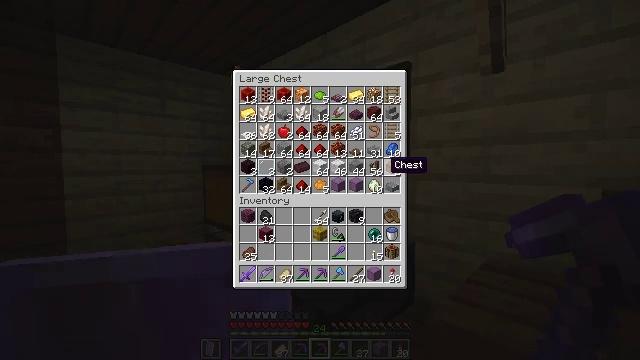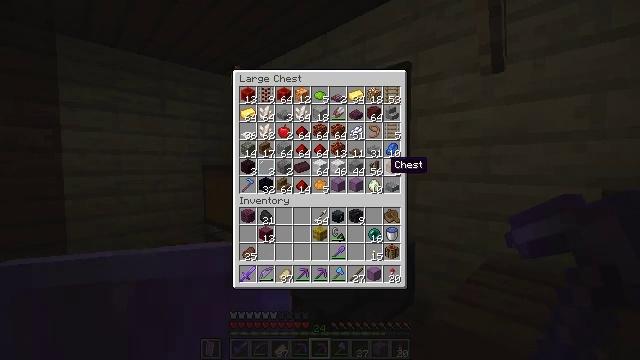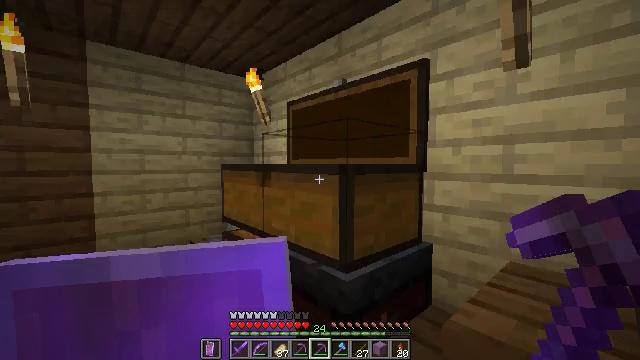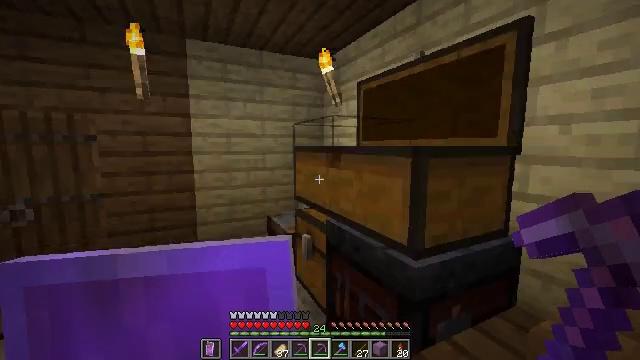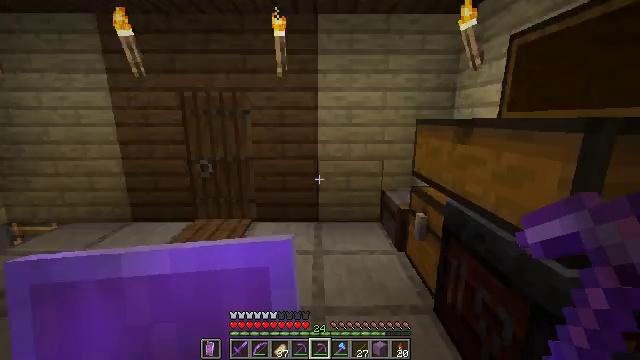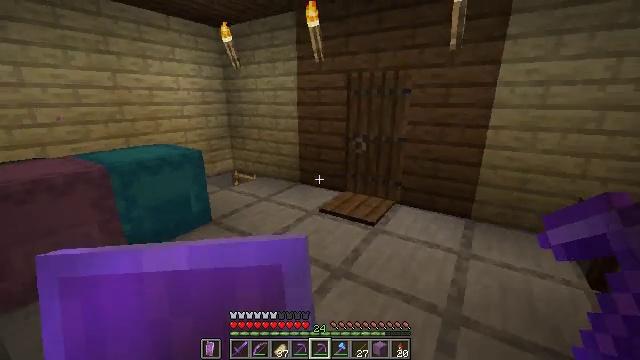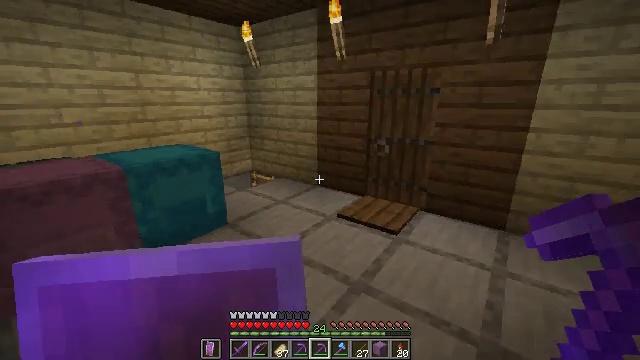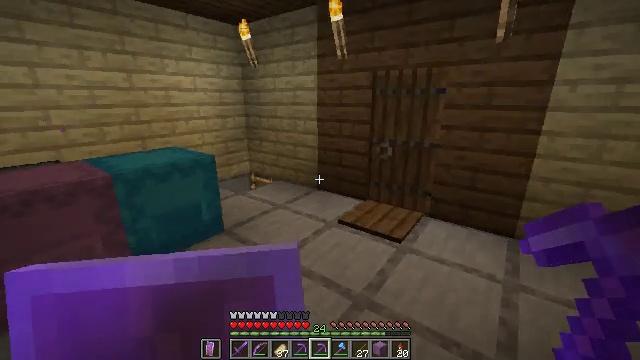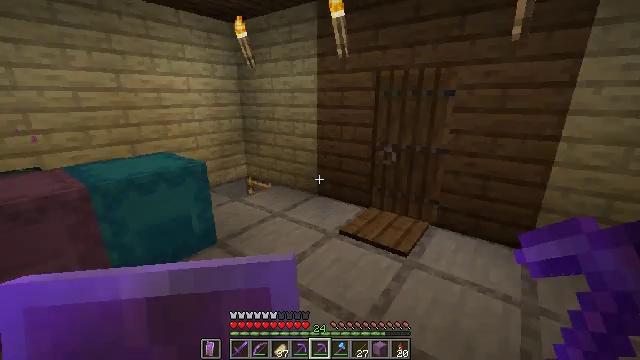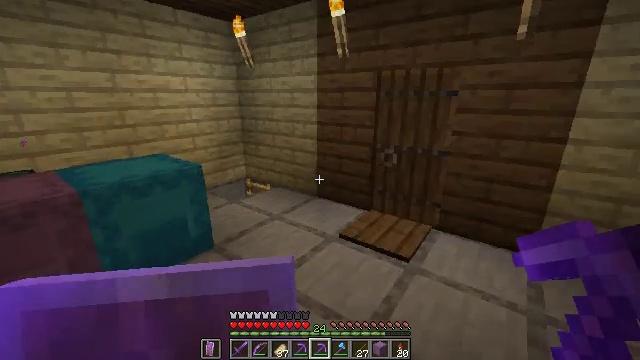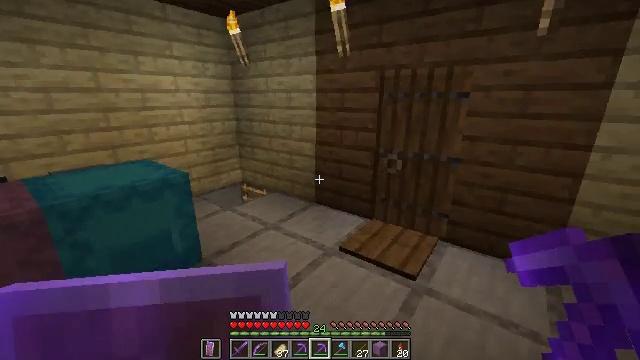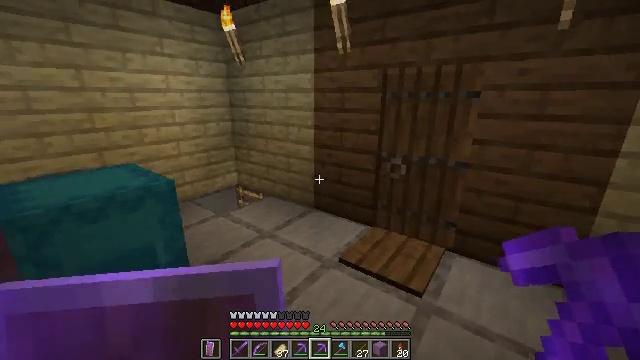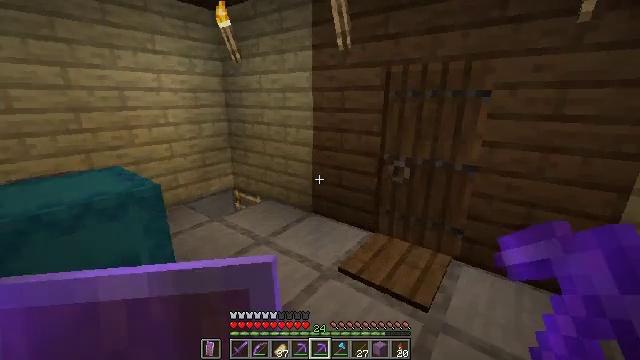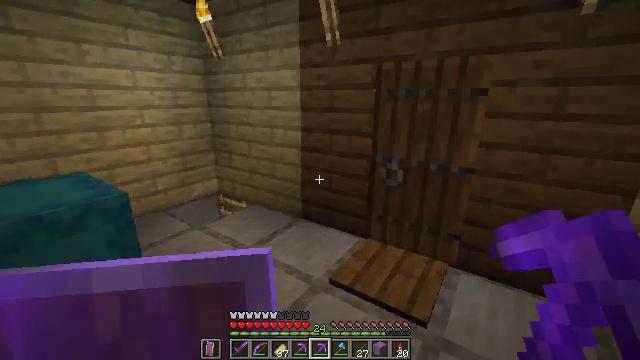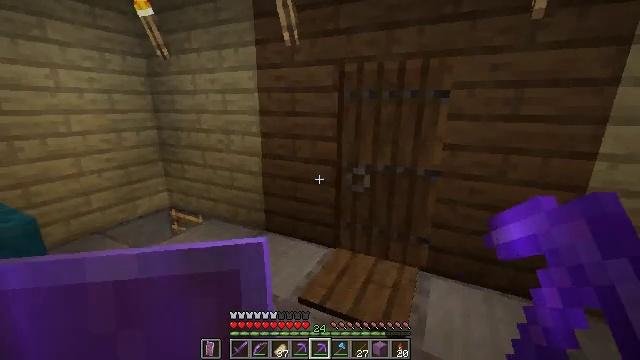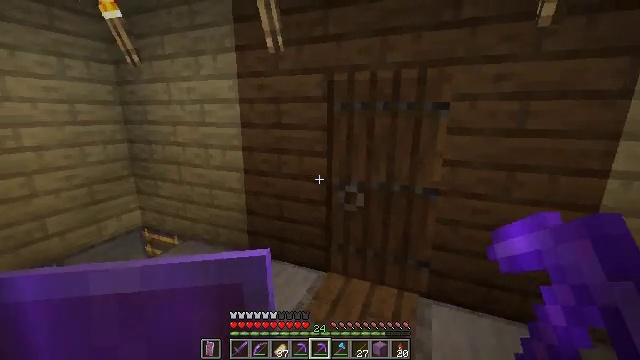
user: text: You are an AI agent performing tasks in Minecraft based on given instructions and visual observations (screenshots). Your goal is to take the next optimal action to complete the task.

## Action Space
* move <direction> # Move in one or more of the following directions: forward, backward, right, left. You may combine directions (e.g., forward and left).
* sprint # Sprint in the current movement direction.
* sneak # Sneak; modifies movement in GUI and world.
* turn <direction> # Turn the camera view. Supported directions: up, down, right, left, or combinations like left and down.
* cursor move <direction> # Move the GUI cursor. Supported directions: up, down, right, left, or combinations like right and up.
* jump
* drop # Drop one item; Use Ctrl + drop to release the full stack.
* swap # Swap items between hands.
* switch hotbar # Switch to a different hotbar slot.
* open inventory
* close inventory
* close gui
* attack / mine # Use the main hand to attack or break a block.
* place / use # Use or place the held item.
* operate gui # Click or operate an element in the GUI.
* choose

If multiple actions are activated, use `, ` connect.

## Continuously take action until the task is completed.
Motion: motion action
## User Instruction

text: Make magenta dye with the crafting menu.
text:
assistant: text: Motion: no_op
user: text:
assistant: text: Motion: turn left
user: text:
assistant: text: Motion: turn left and down
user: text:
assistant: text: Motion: turn left and down
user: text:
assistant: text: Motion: move forward, turn left and down
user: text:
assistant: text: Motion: move forward, turn left
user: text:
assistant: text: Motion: move forward
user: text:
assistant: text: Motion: move forward
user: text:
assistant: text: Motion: move forward
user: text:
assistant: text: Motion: move forward
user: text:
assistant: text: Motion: move forward
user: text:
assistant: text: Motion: move forward
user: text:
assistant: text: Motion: move forward, turn right
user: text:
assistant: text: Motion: move forward, turn right and up
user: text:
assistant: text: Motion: move forward, turn right and up
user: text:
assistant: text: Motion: move forward
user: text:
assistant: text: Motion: move forward
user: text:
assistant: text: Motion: move forward
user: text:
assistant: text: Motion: move forward
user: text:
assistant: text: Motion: move forward
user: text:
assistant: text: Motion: move forward
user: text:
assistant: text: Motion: move forward, turn right
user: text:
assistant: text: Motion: move forward, turn right and up
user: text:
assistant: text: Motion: move forward and move right, turn right
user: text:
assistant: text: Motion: move forward and move right
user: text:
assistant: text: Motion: move forward and move right
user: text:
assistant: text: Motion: move forward, turn left and up
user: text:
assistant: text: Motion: turn up
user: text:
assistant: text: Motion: no_op
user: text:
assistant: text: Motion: no_op